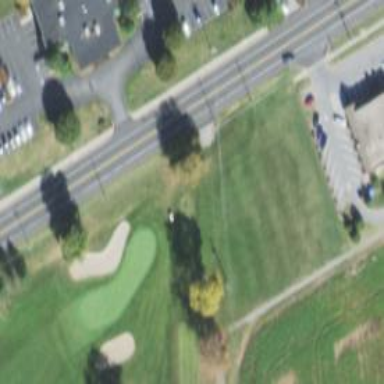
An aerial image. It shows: Grassy area designated as golf tee.